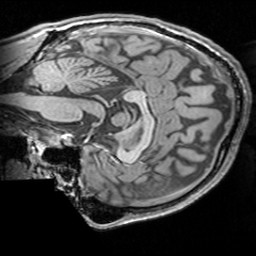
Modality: T1w
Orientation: sagittal
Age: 26
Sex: male
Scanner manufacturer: siemens
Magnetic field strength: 3 T
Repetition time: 1.63 s
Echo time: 0.00311 s